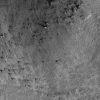
Atmospheric dust classification: not_dusty